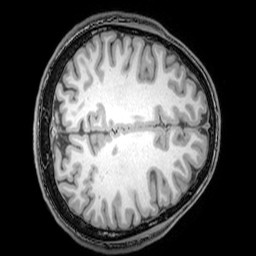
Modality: T1w
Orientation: axial
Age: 21
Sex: male
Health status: healthy
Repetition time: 0.081 s
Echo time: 0.037 s